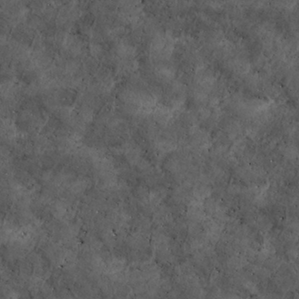
Label: non_frost